Question: I am trying to create a small popup menu that looks like a UIActionSheet in my app
This is what I mean:

I hope I am able to do this in my iPhone app. Is it some kind of modifyed UIActionSheet or is is all custom made?
How can I make something like this?
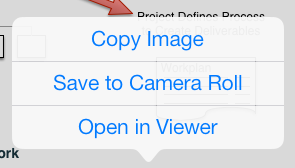
Answer: That looks like a UIPopover, which is an iPad-only API. I've seen various 3rd party libraries that offer popovers for iPhone and iPod touch. I would suggest searching on GitHub or CocoaControls.com for "iPhone popover".